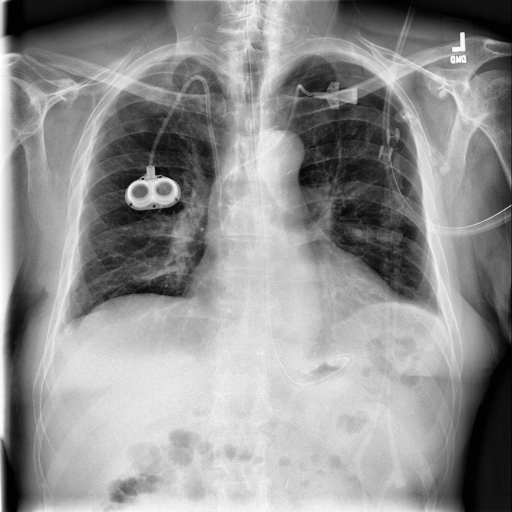
Finding: NORMAL